Interaction volume radius: 10 \u00c5
Interaction volume height: 20 \u00c5
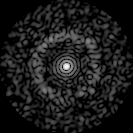
Disorder parameter: 0.8116